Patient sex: M
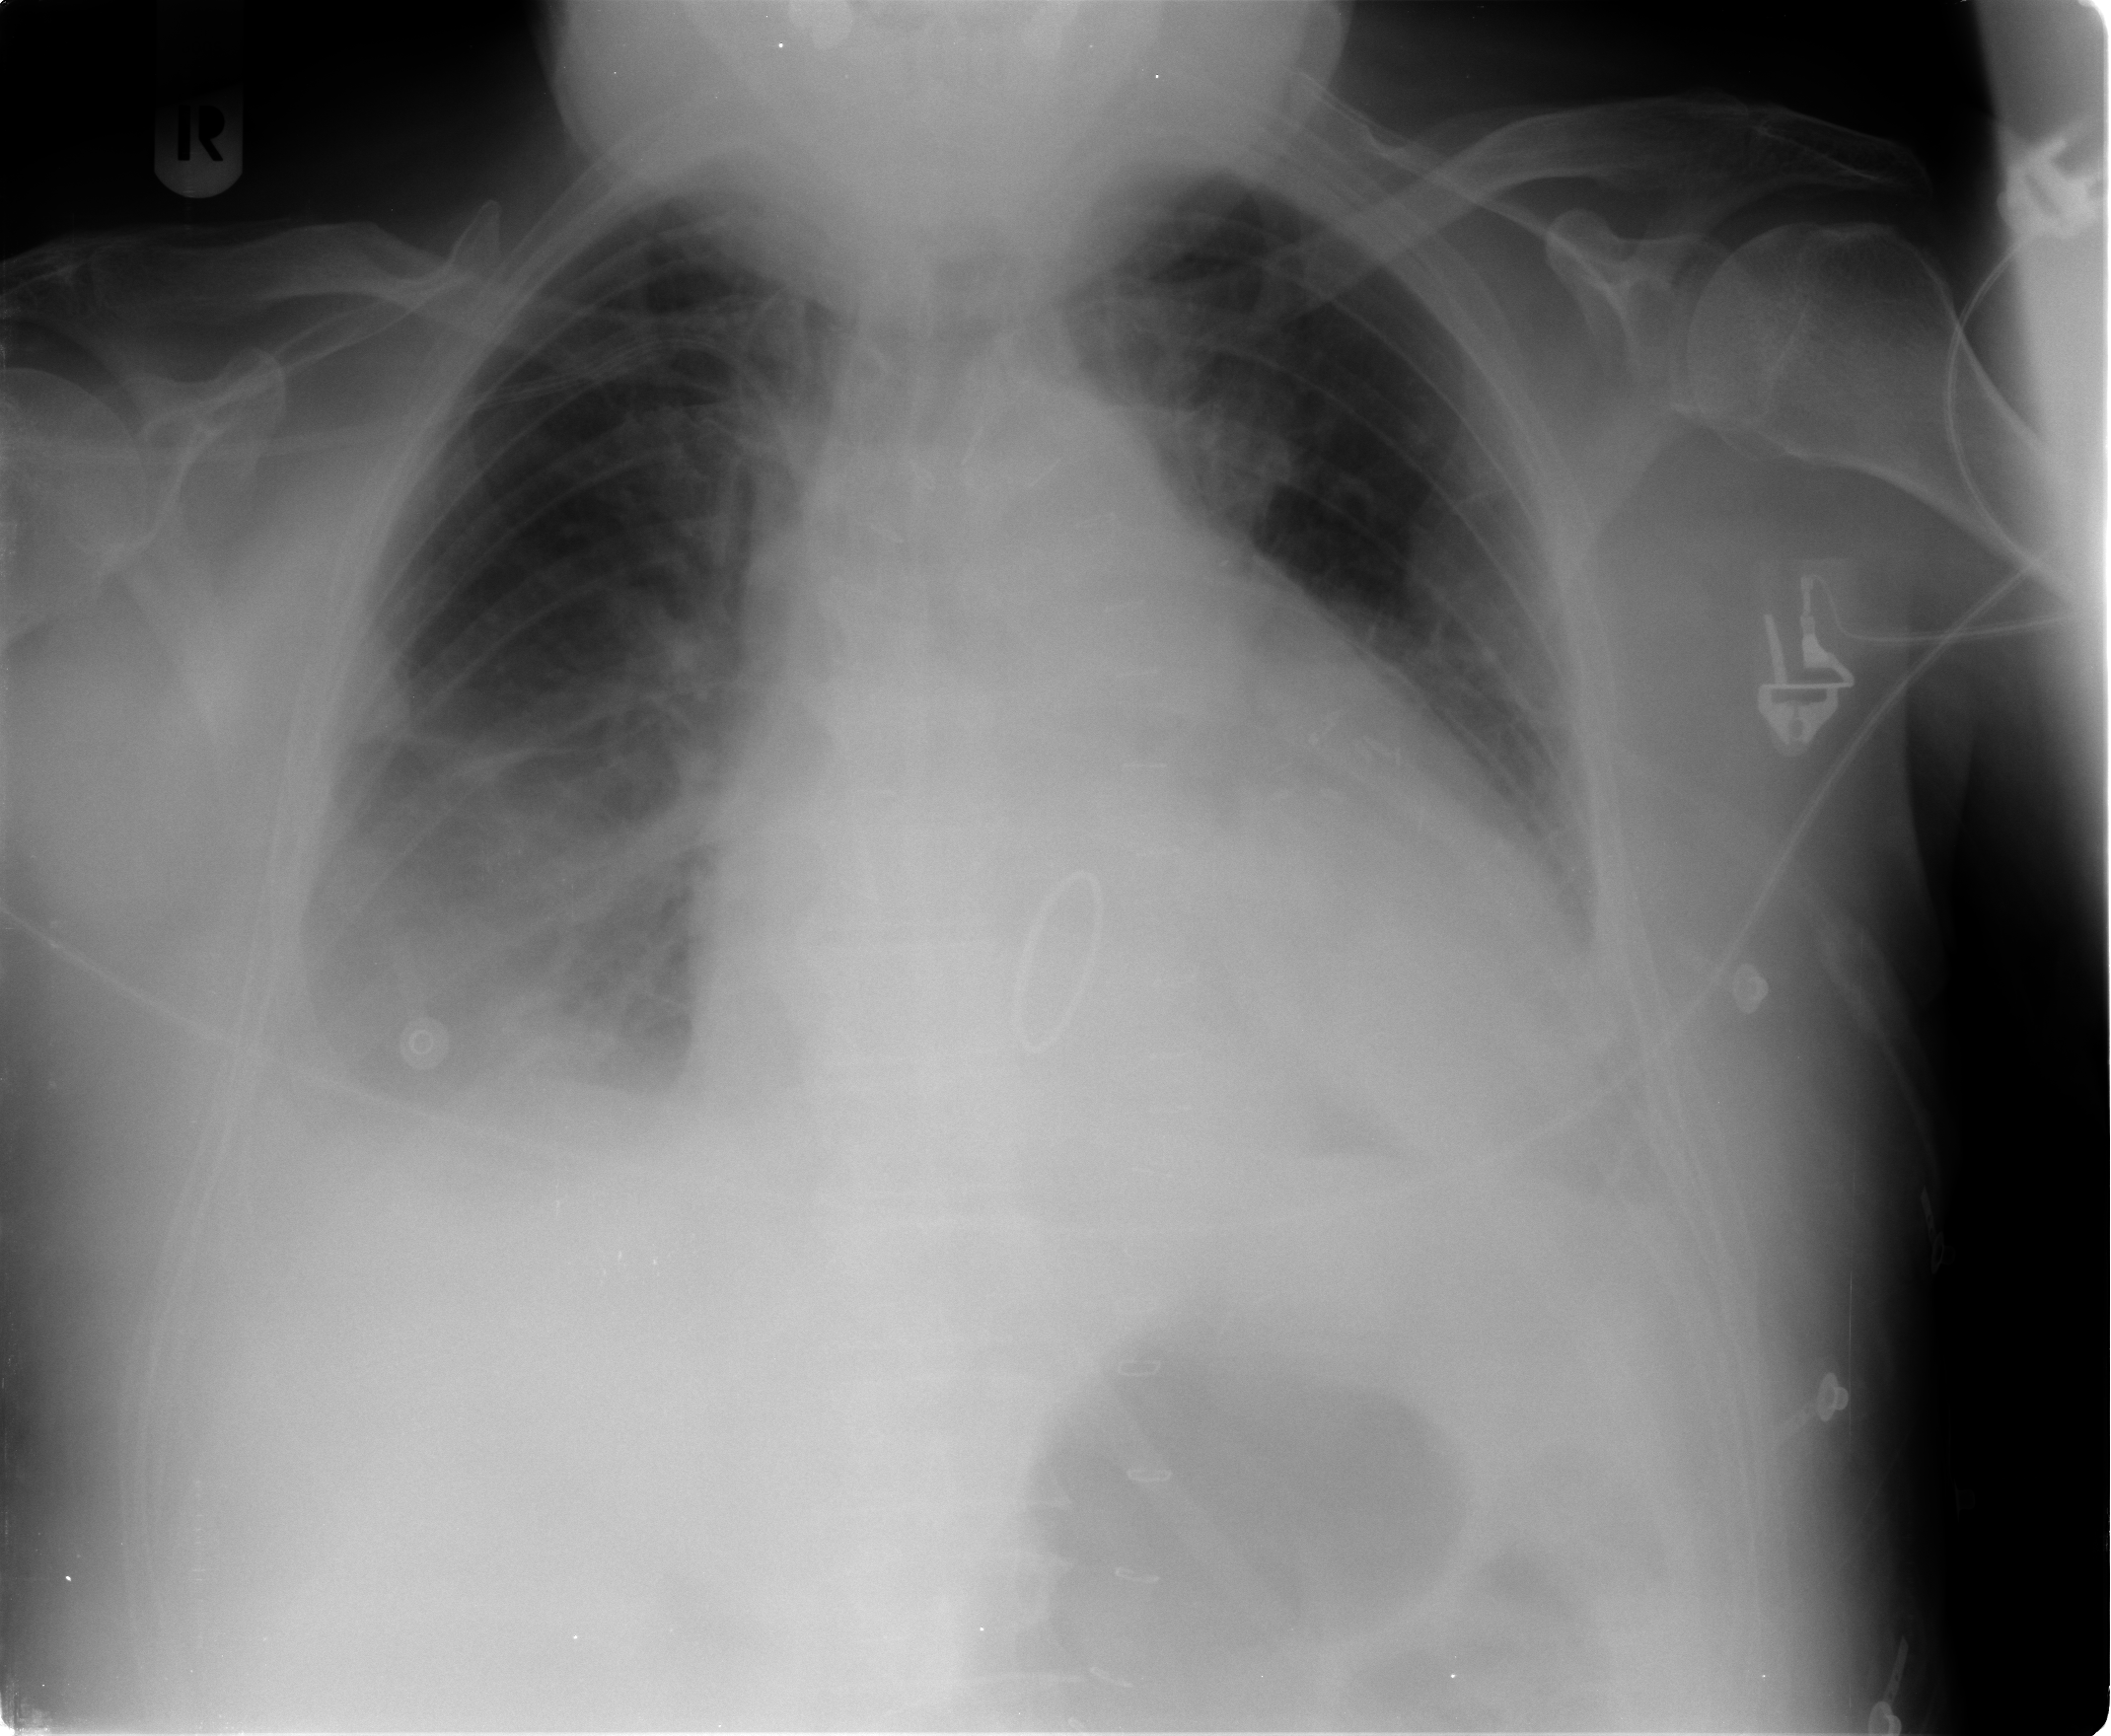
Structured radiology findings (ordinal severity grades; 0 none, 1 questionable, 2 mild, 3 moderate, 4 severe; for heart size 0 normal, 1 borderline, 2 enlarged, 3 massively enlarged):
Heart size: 3
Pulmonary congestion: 2
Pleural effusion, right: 2
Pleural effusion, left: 1
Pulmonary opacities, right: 2
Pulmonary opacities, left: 1
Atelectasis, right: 2
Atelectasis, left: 2